Interaction volume radius: 5 \u00c5
Interaction volume height: 50 \u00c5
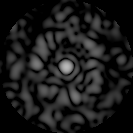
Disorder parameter: 0.8455